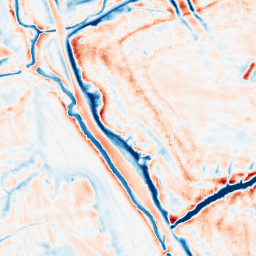
Category: edge_preserving
Decomposition family: bilateral
Decomposition parameters: d: 21
sigma_color: 150
sigma_space: 25
Upsampling method: cubic_catmull_rom
Upsampling parameters: scale: 2
Upsampling scale: 2